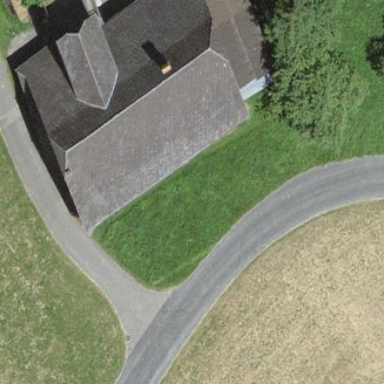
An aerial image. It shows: Farm building.